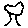
Label: tree